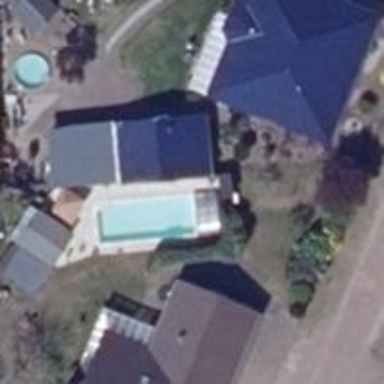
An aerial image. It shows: Swimming pool located in leisure land.